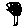
Label: tree